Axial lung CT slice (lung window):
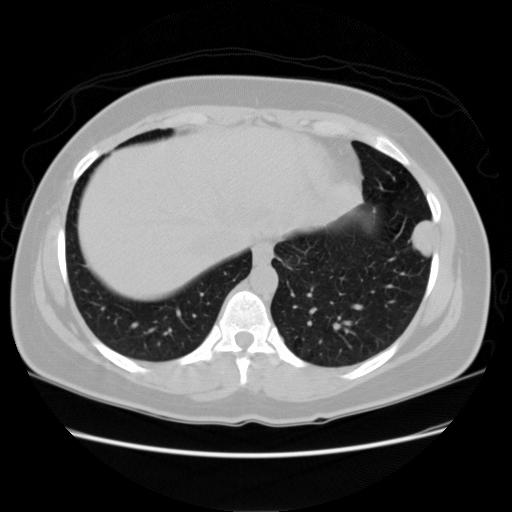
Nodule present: yes
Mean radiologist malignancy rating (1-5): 4.25